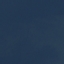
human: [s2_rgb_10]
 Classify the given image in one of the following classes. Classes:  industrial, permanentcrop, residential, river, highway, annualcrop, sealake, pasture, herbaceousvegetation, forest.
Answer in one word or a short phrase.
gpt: SeaLake